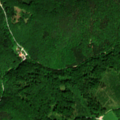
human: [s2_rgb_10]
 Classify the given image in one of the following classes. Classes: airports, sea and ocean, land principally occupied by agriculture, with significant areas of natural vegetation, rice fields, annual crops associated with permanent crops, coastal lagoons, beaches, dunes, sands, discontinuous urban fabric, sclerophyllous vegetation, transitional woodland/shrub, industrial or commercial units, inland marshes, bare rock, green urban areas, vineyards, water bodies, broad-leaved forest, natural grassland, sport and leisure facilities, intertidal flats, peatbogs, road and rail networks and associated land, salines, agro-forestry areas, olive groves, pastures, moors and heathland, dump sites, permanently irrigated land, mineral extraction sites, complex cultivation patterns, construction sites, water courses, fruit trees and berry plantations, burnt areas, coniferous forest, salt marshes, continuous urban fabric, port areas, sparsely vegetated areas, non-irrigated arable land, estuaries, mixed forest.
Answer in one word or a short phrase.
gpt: complex cultivation patterns, broad-leaved forest